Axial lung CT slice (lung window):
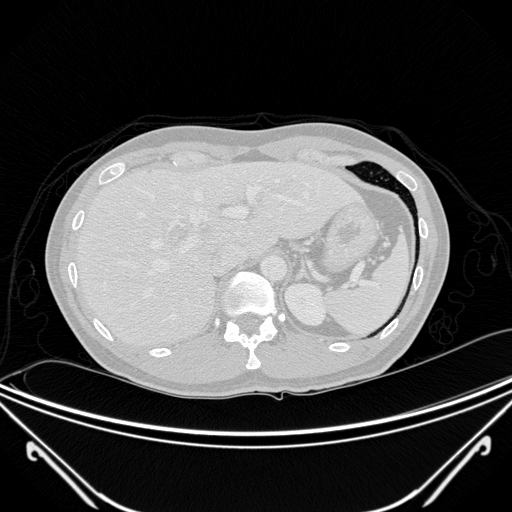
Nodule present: no